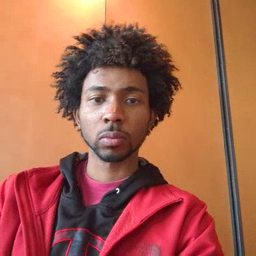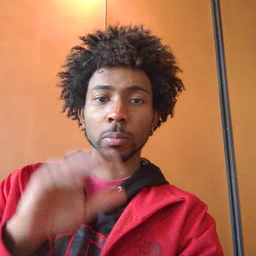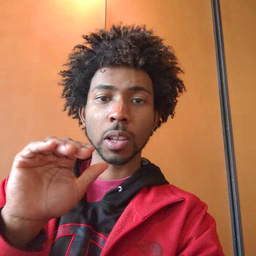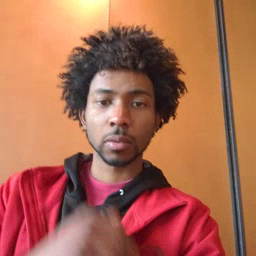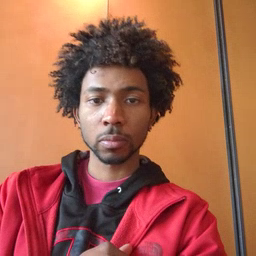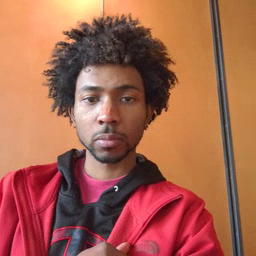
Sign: bye